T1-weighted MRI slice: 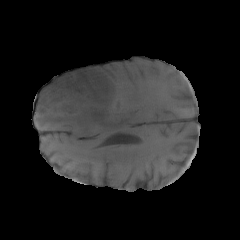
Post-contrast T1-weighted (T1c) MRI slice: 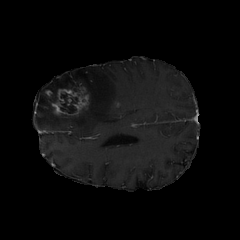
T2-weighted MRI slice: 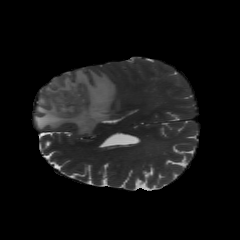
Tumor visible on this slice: yes